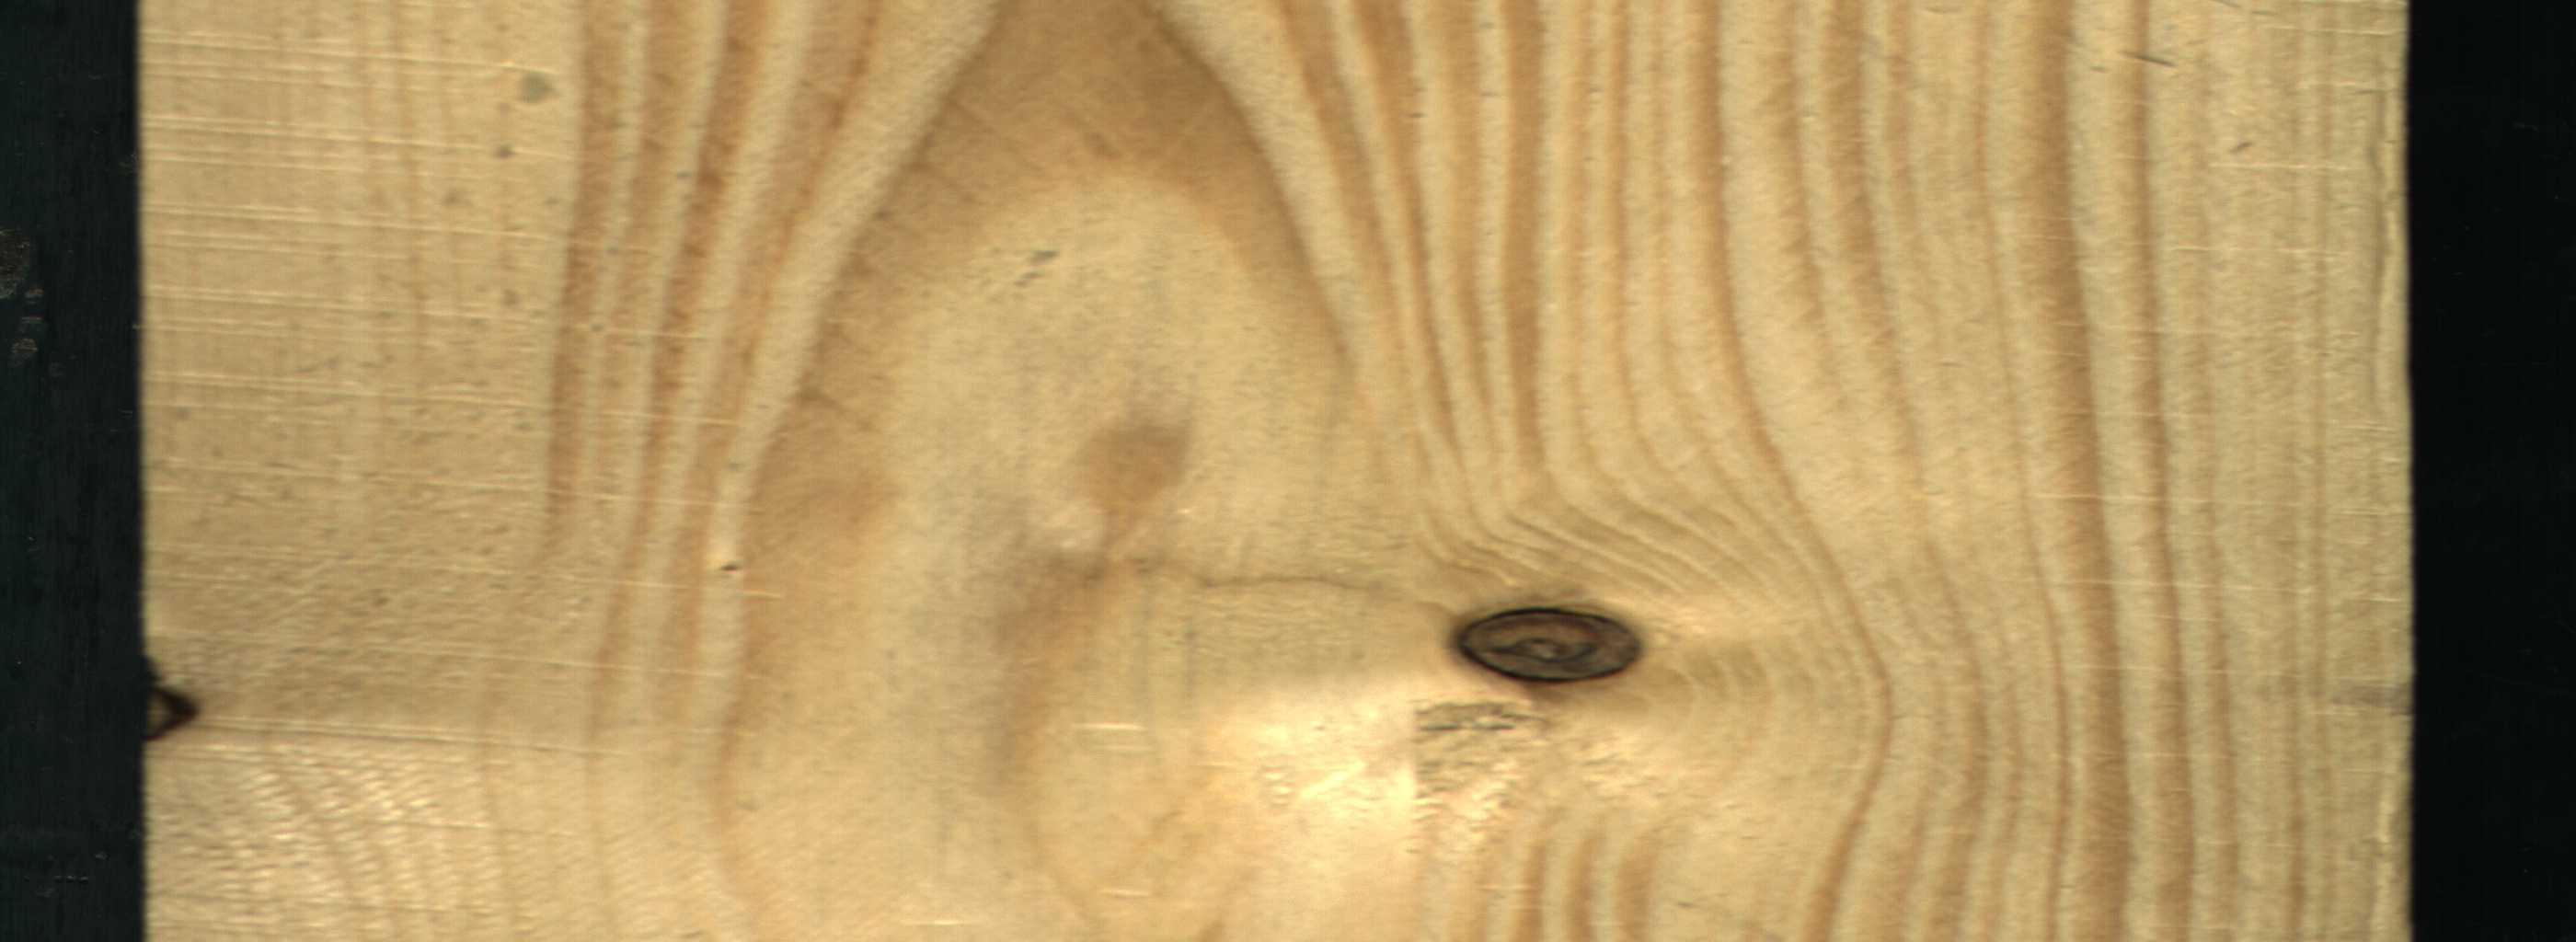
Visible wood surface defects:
Dead_Knot
Dead_Knot